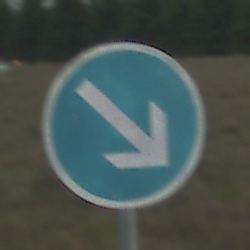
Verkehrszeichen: VorgeschriebeneVorbeifahrtRechts
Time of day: Night
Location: Outdoor (Nature)
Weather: Overcast
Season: NotSpecified
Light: Artificial